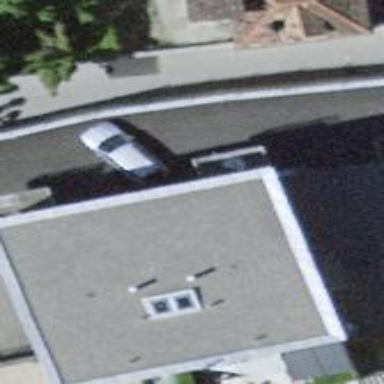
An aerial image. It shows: Building with flat roof.